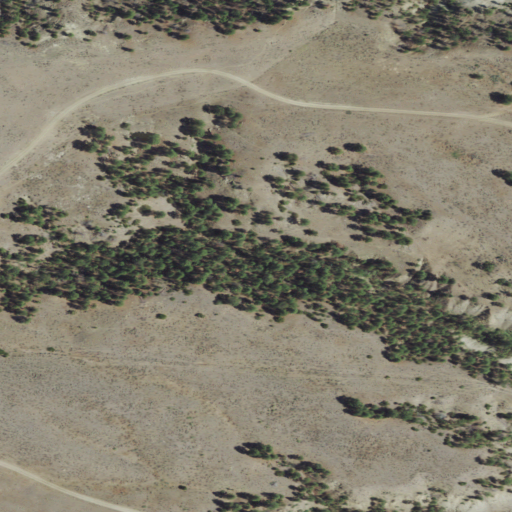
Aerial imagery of mountain in Montana named Duff Hill containing shrub, grassland, and evergreen forest